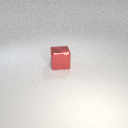
large red metal cube